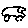
Label: car